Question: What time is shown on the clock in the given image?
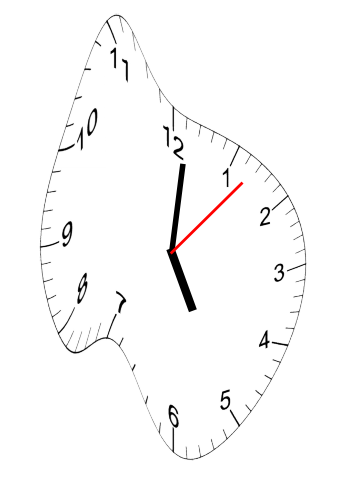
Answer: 05:01:07